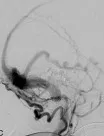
Cerebral angiography with a selective left external carotid artery (ECA) catheterization evidencing an AVF between branches of the external carotid artery and the superficial venous system. Venous congestion and reflux are evident in the Labbe vein and up until the posterior third of the superior sagittal sinus. (C, D) A very enlarged occipital artery with multiple branches in fistulous communication with the transverse and sigmoid sinus.
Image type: radiology (ct)